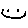
Label: smiley face